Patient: sex F, age 31
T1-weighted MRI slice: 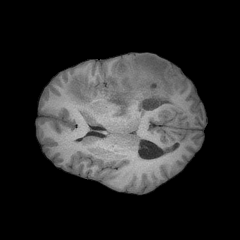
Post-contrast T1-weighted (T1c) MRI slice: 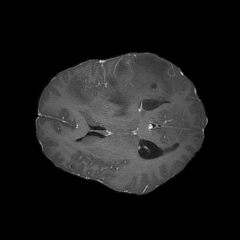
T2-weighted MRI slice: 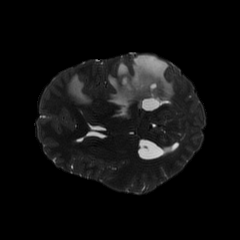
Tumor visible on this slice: yes
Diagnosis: Glioblastoma, IDH-wildtype
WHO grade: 4